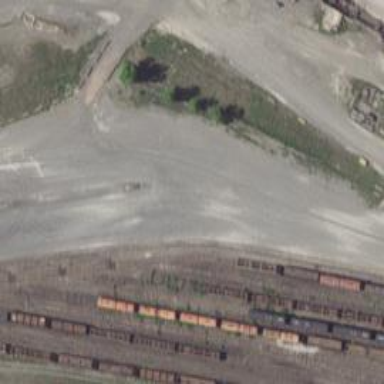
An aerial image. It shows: Railway spur service.